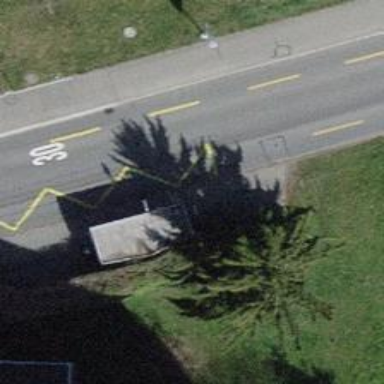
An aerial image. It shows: Bus stop with stop position for public transport.